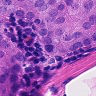
Metastatic tissue present: yes